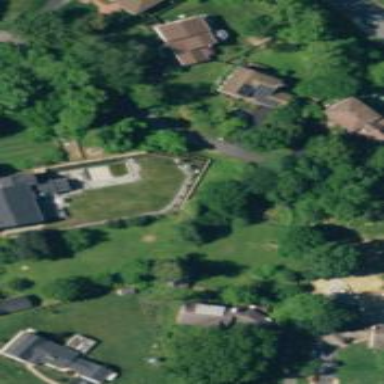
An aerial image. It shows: Driveway.